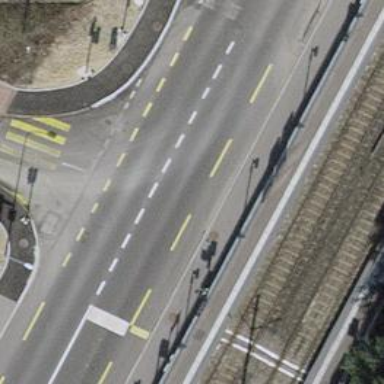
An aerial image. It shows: Road with traffic signals.